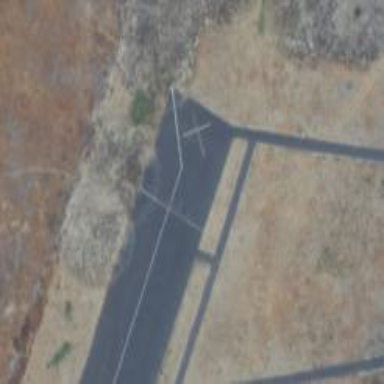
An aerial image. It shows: View of taxiway at the airport.